Field crop: maize
Growth stage: 2
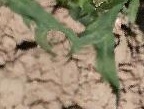
Species: maize